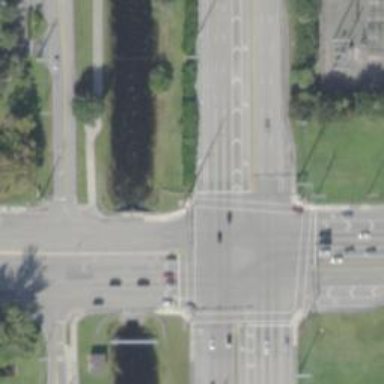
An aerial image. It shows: Marked crossing on cycleway.